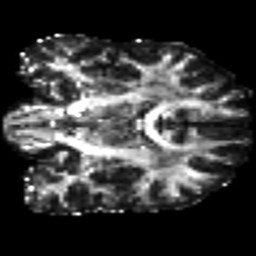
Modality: FA
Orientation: coronal
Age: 36
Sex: male
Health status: ill
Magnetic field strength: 3 T
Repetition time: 8.4 s
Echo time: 0.0926 s